A spectrogram of one vibration snapshot from a rotating-machine test bench is shown (time on one axis, frequency on the other). Determine the machine's mechanical condition. Answer with exactly one of: normal, misalignment, unbalance, looseness.
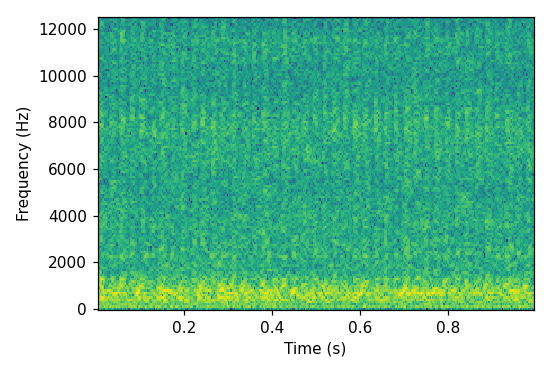
Answer: misalignment